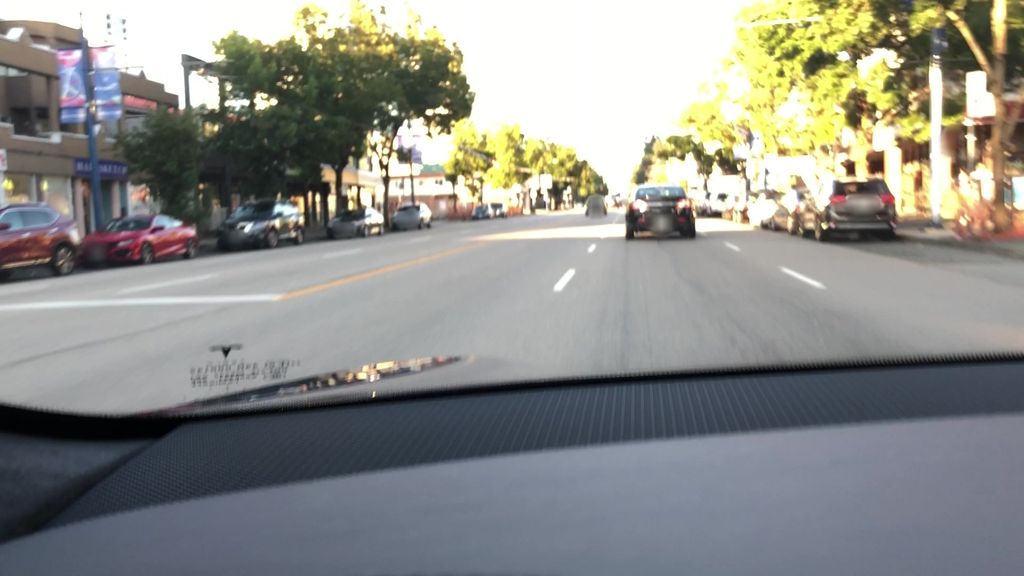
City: vancouver